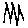
Label: zigzag